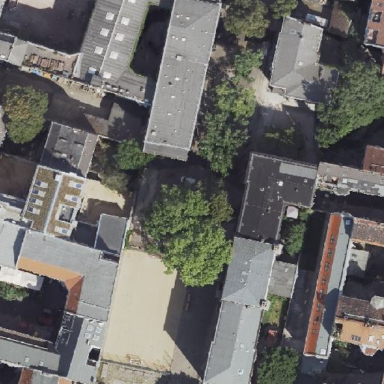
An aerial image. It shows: School.